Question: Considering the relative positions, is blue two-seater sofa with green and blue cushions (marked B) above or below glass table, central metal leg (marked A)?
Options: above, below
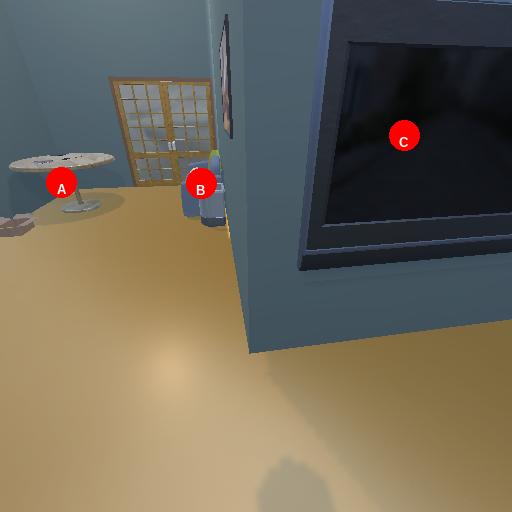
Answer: above